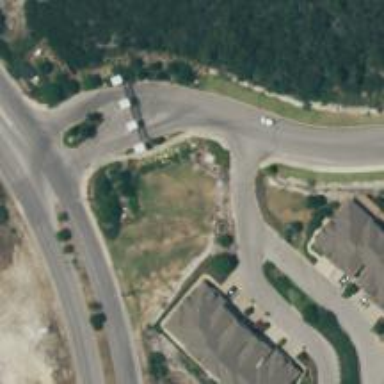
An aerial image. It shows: Residential road.